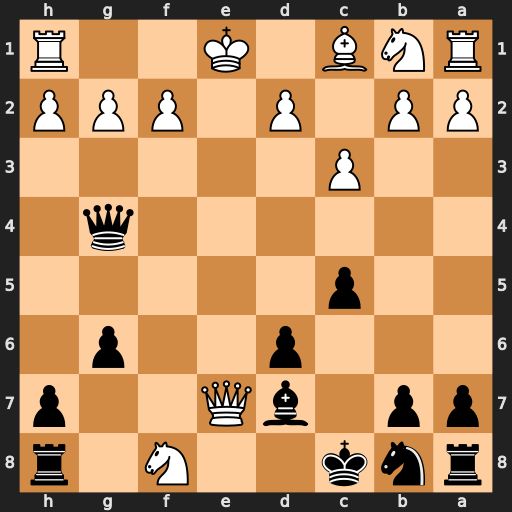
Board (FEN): rnk2N1r/pp1bQ2p/3p2p1/2p5/6q1/2P5/PP1P1PPP/RNB1K2R
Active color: b
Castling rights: KQ
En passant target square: -
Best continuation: Qxg2 Rf1 Bh3